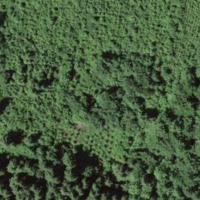
EUNIS habitat code: 41
Species observed at this site:
Pseudotsuga menziesii